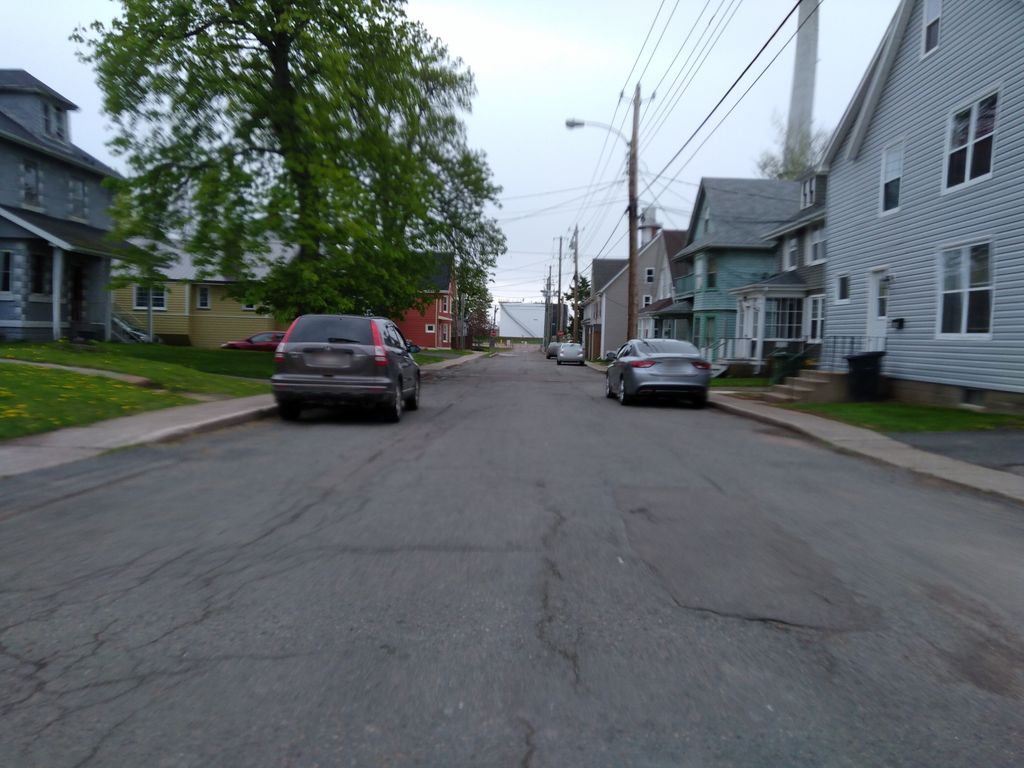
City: charlottetown